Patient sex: M
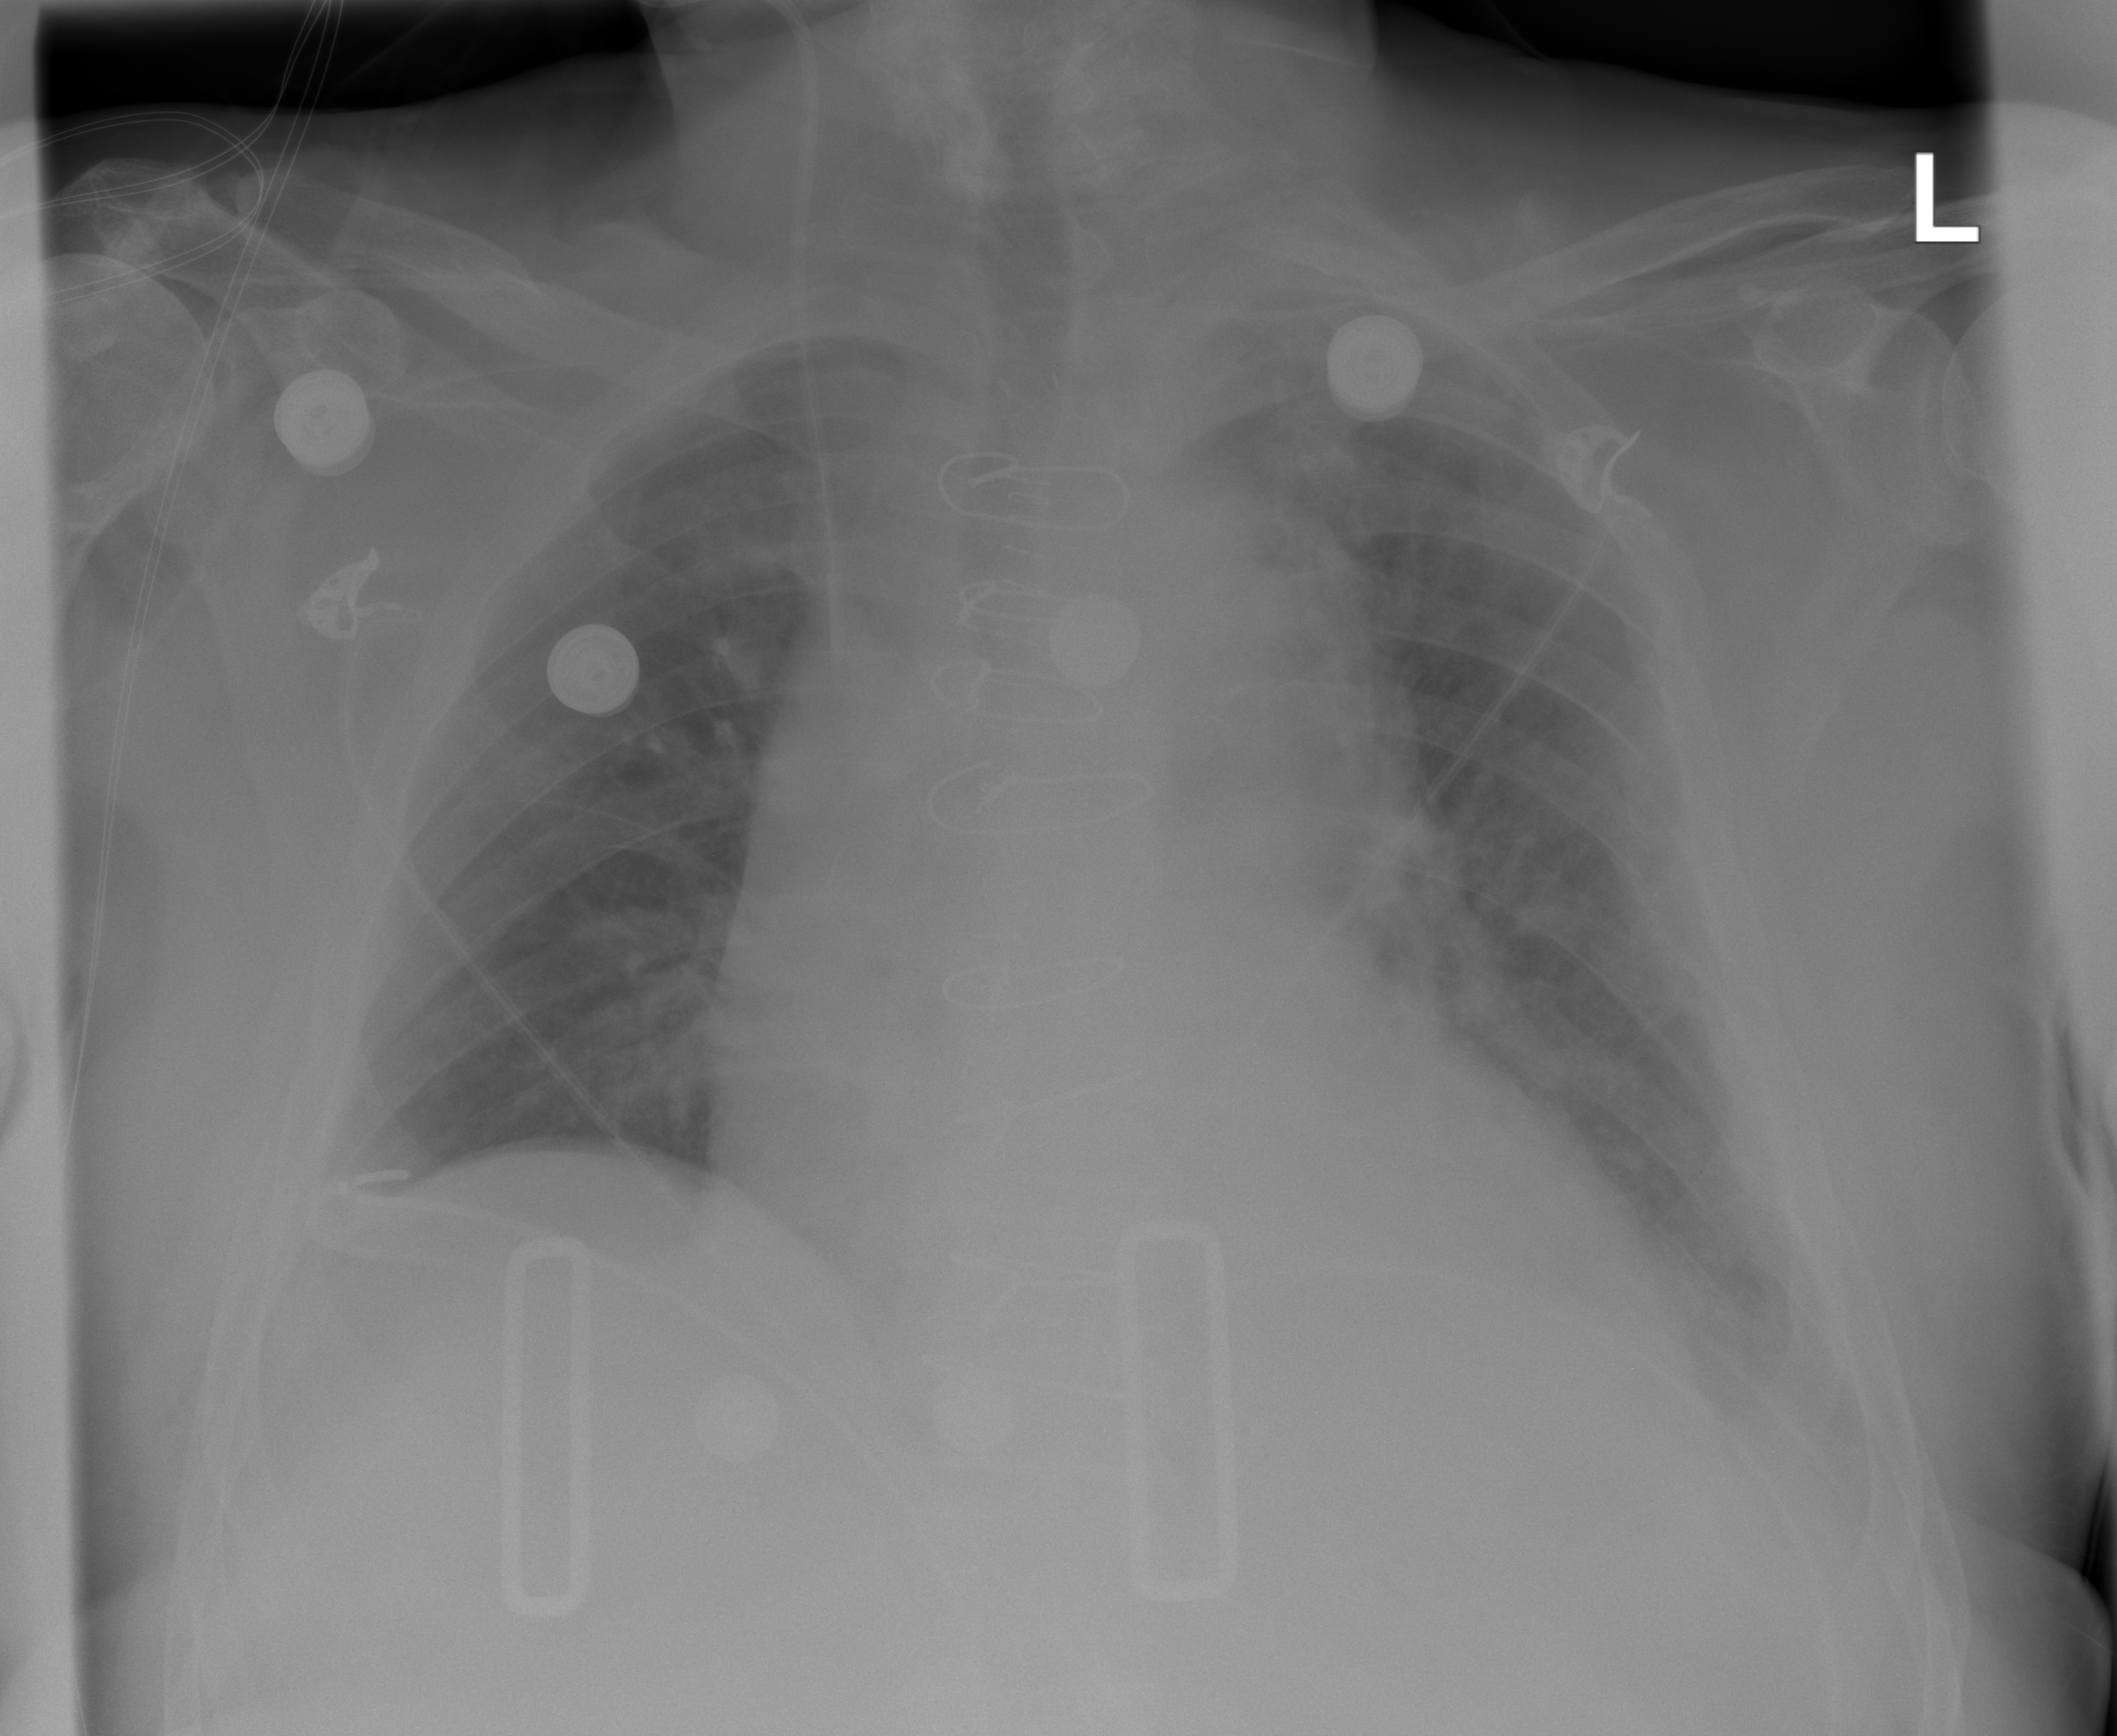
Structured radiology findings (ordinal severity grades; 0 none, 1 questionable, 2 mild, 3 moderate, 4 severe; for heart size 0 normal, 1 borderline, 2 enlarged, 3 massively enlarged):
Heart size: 2
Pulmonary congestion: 2
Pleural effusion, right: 0
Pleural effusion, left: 2
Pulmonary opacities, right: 0
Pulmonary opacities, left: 2
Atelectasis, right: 0
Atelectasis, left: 0